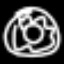
Label: donut